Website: bh-photo
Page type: payment
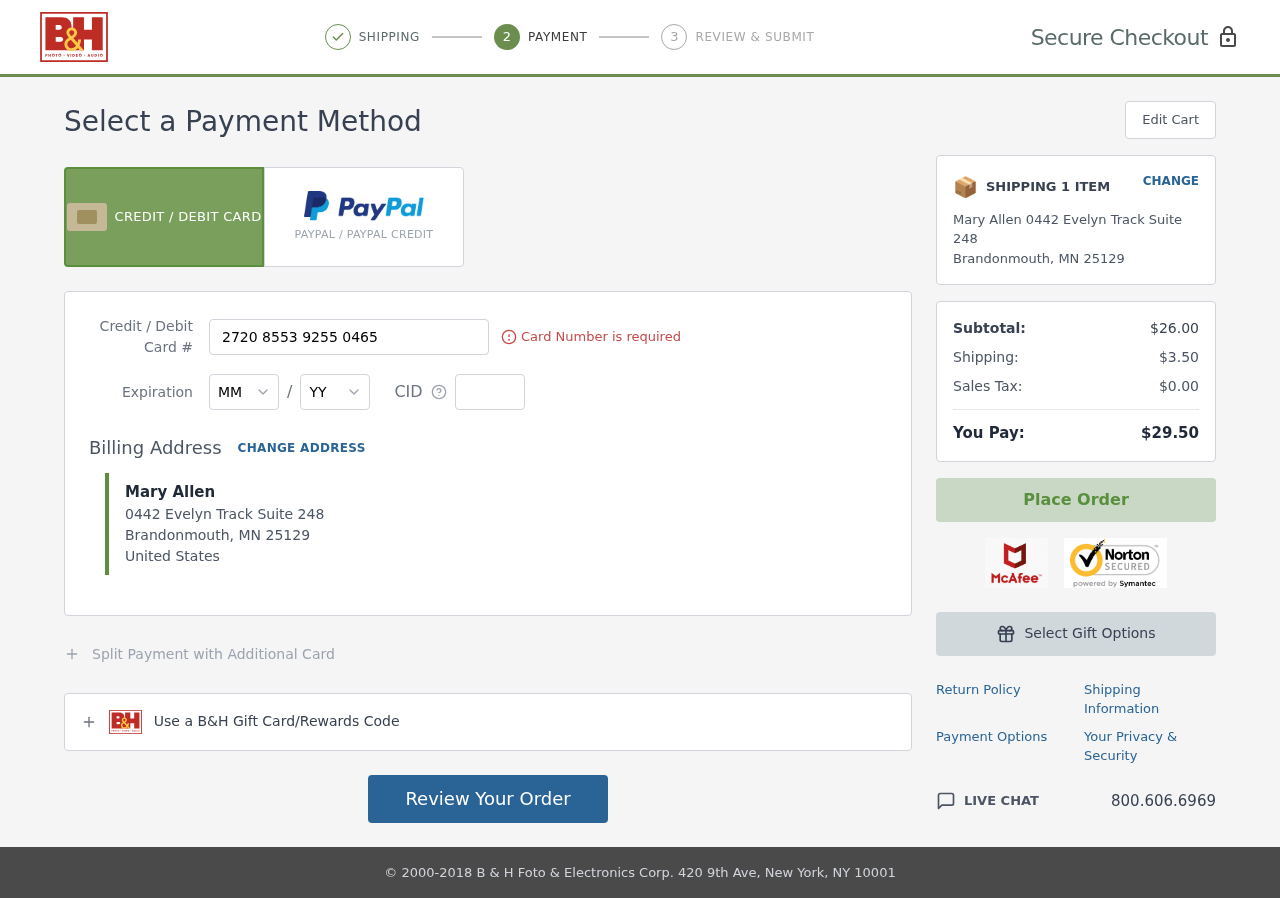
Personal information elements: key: PII_CARD_CVV
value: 238
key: PII_CARD_EXPIRY_MONTH
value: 09
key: PII_CARD_EXPIRY_YEAR
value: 28
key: PII_CARD_NUMBER
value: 2720 8553 9255 0465
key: PII_CITY
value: Brandonmouth
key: PII_COUNTRY
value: United States
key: PII_FULLNAME
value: Mary Allen
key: PII_POSTCODE
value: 25129
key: PII_STATE_ABBR
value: MN
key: PII_STREET
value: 0442 Evelyn Track Suite 248
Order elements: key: ORDER_NUM_ITEMS
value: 1
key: ORDER_SUBTOTAL
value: $26.00
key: ORDER_SHIPPING_COST
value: $3.50
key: ORDER_TAX
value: $0.00
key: ORDER_TOTAL
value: $29.50